Question: I'm a HTML noob, but what is the easiest way to create something like

Where I have the possibility to make a slection from a bigger list
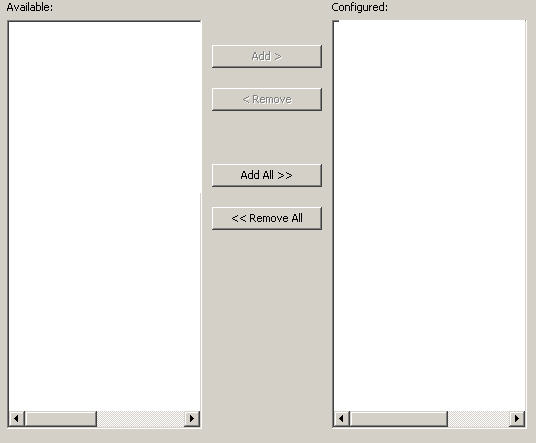
Answer: Take a look at '<select multiple>' and event handlers.
You'll need two of those, and some buttons/links to move the selection from one to another.
You'll need to attach event handlers for those buttons to move the selected '<options>' from one '<select>' to the other by means of javascript.